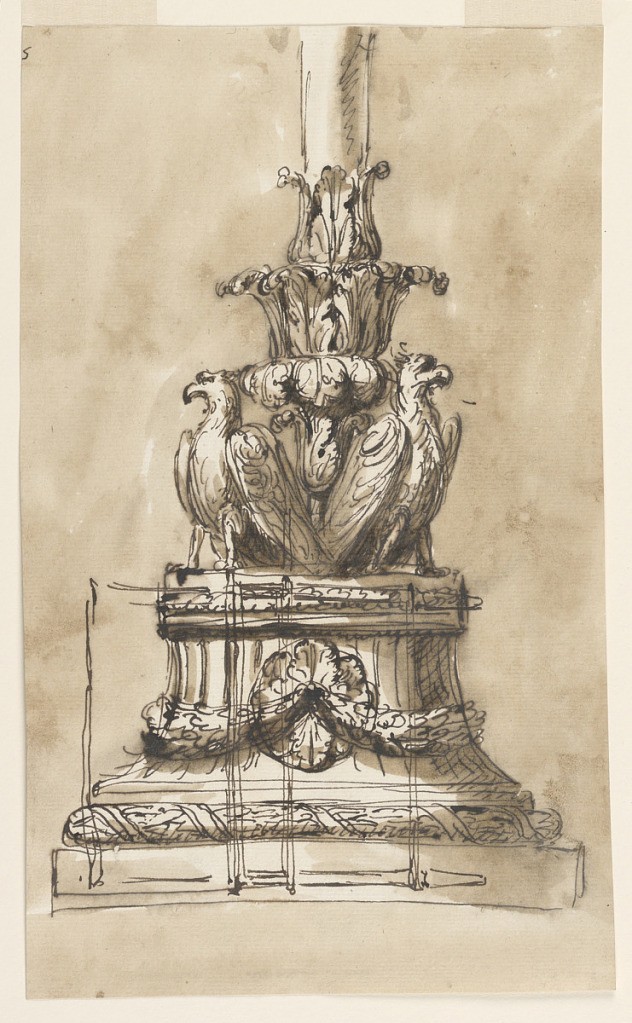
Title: Candlestick
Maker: Giuseppe Barberi, Italian, 1746–1809
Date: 1746–1809
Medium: Pen and brown ink, brush and brown wash on off-white laid paper
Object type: Drawing
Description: Candlestick.